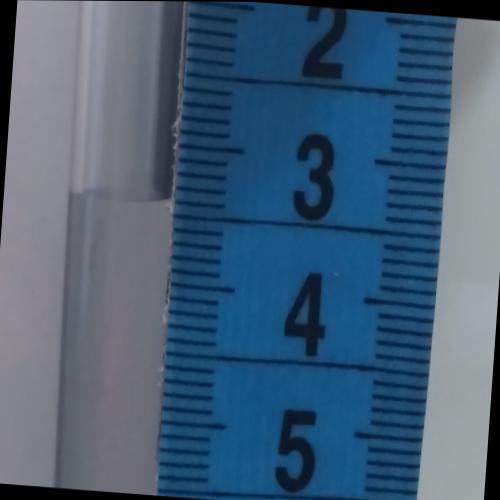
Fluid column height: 3.4 cm